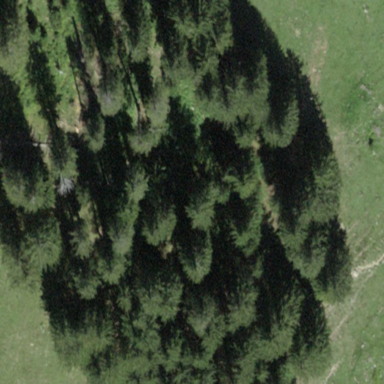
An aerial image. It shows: Forest area.